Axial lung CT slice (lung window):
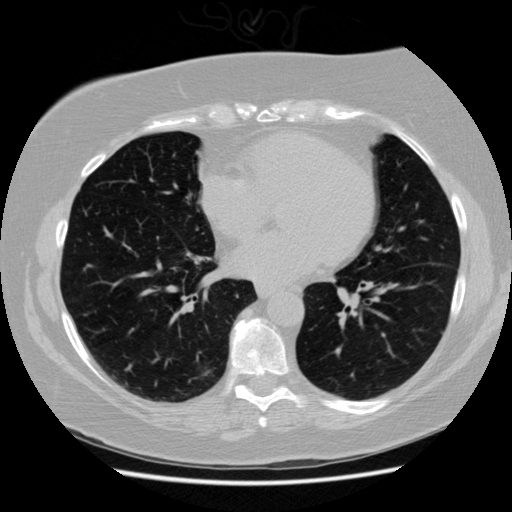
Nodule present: no